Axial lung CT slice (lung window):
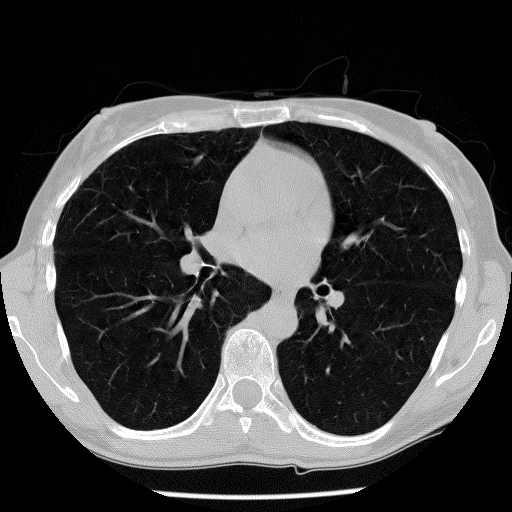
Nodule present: no